Interaction volume radius: 5 \u00c5
Interaction volume height: 30 \u00c5
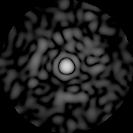
Disorder parameter: 0.8294